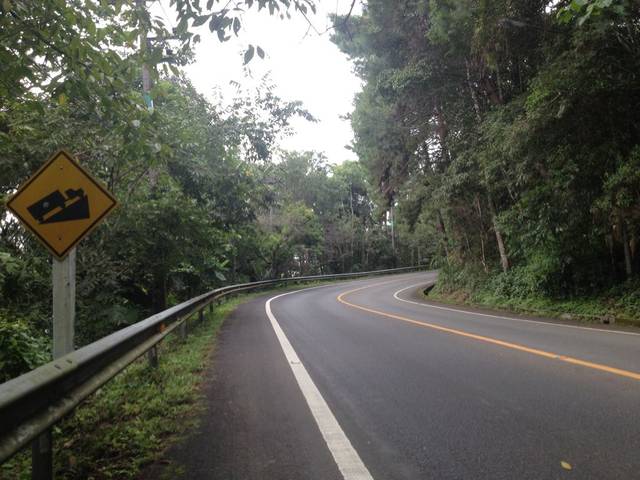
Region: Thailand
Coordinates: 18.802, 98.899